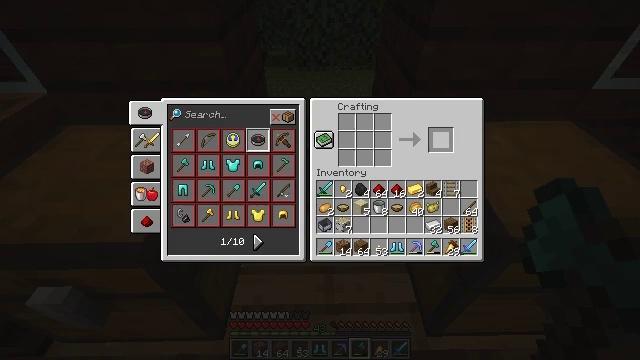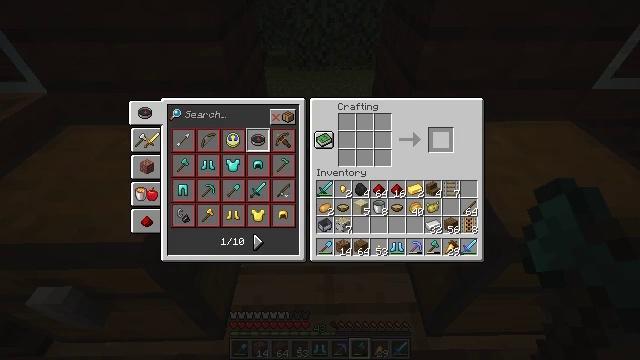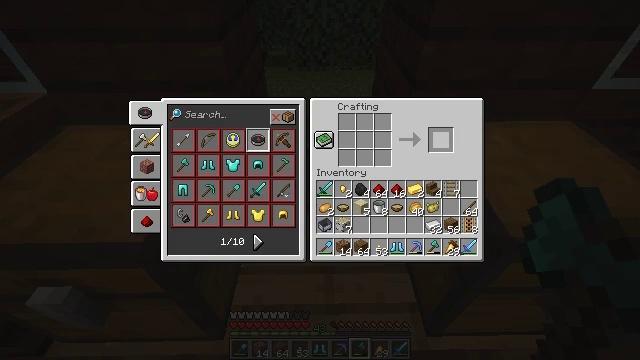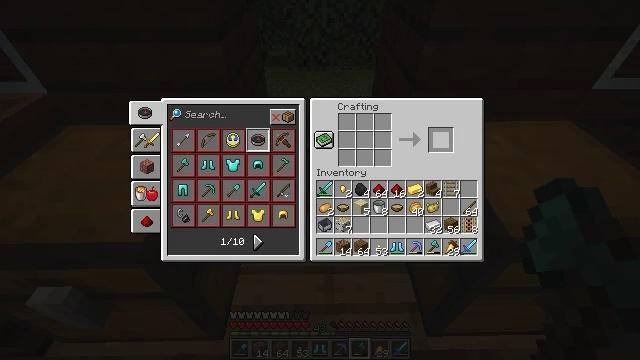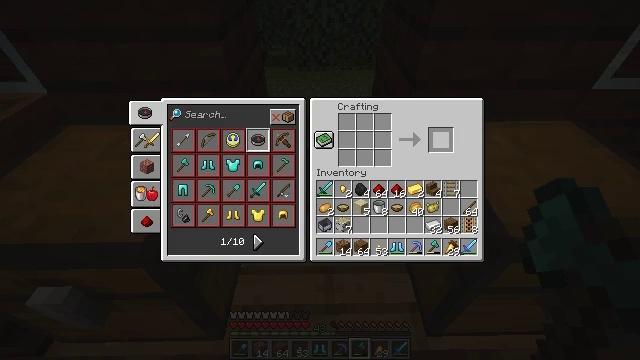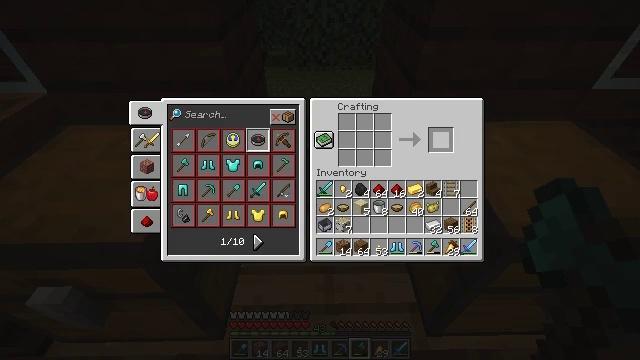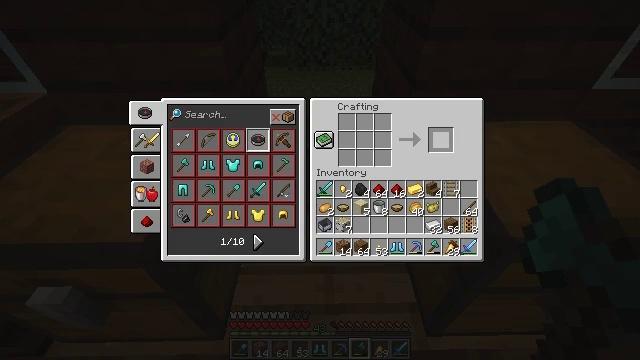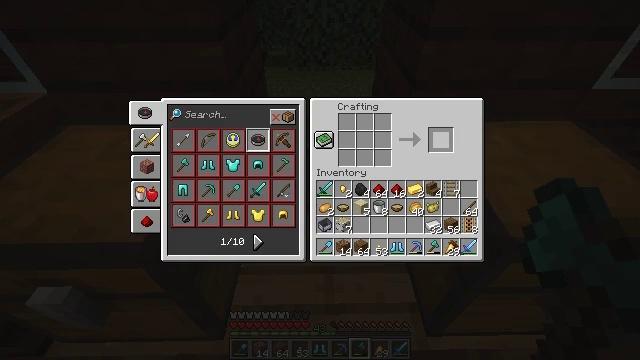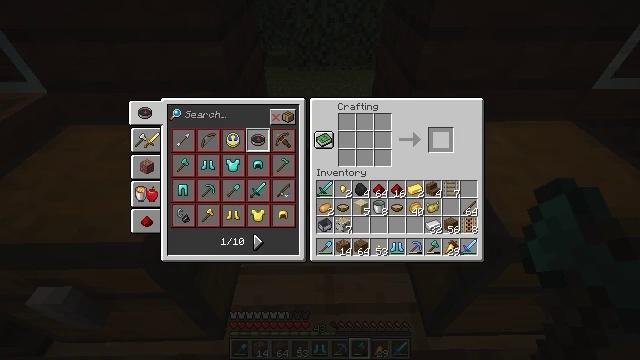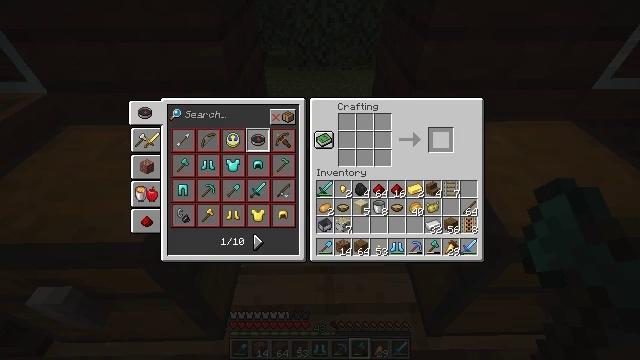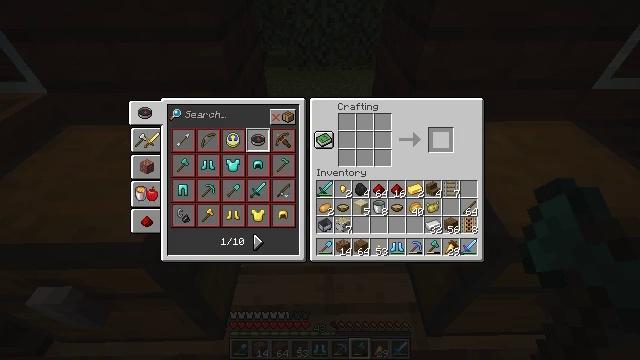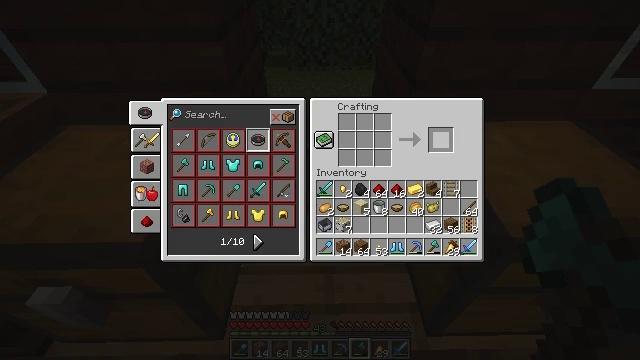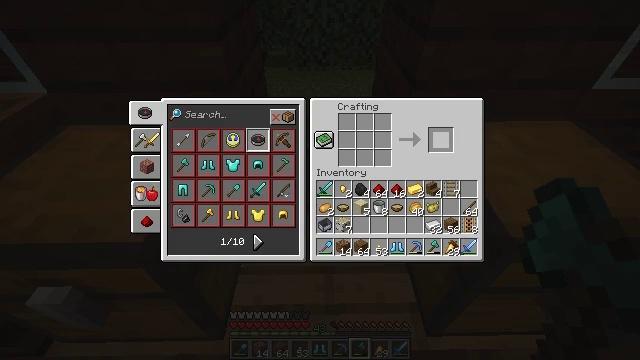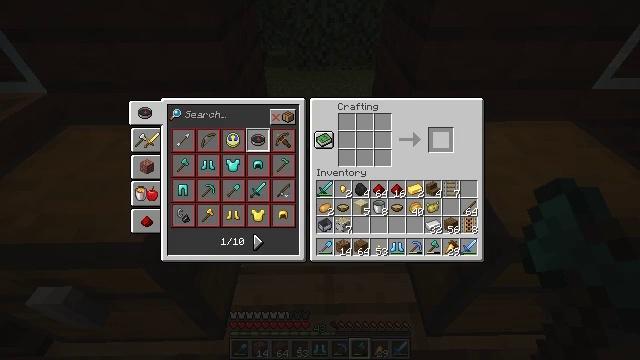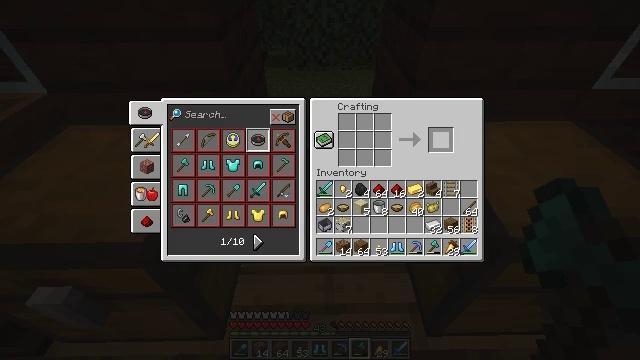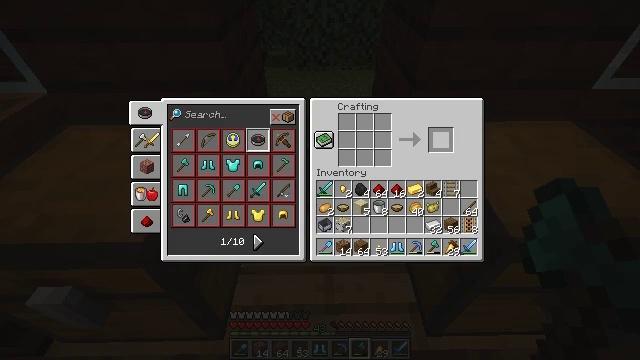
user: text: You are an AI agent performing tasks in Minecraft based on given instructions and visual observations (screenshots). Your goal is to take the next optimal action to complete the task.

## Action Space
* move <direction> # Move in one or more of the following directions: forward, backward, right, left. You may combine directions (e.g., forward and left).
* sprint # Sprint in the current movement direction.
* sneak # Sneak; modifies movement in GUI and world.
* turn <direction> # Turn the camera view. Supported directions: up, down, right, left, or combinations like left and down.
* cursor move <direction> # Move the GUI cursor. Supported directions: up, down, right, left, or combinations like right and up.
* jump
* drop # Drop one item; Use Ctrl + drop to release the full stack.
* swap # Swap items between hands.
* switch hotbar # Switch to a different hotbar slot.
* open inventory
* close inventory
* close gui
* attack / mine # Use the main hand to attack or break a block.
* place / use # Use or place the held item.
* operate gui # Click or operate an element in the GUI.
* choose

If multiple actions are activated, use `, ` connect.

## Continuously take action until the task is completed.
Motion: motion action
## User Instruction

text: Take spruce planks and sticks to craft a spruce fence gate.
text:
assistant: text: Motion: sneak, open gui
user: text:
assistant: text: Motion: sneak
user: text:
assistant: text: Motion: sneak
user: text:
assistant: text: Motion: sneak
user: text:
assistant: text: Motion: sneak
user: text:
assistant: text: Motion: sneak
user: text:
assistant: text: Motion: sneak
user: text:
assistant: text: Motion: sneak
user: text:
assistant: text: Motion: sneak
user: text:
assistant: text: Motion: sneak
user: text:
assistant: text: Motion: no_op
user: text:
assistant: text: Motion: no_op
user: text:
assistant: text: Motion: no_op
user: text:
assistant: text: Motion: no_op
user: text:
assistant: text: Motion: no_op
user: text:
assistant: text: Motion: no_op
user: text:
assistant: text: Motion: no_op
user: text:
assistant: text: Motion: cursor move left
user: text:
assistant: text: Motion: cursor move left
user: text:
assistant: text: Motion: cursor move left and up
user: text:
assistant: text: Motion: cursor move left
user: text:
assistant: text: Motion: no_op
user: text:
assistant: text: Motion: no_op
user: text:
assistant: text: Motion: no_op
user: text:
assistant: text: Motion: no_op
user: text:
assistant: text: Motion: no_op
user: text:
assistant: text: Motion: operate gui
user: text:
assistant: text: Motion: operate gui
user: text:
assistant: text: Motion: operate gui
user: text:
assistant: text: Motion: no_op